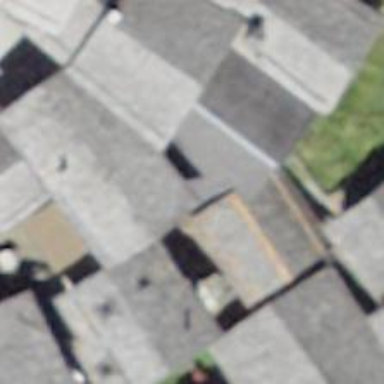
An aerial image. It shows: Building with tiled roof.